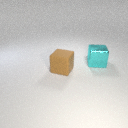
large brown rubber cube to the left of large cyan metal cube